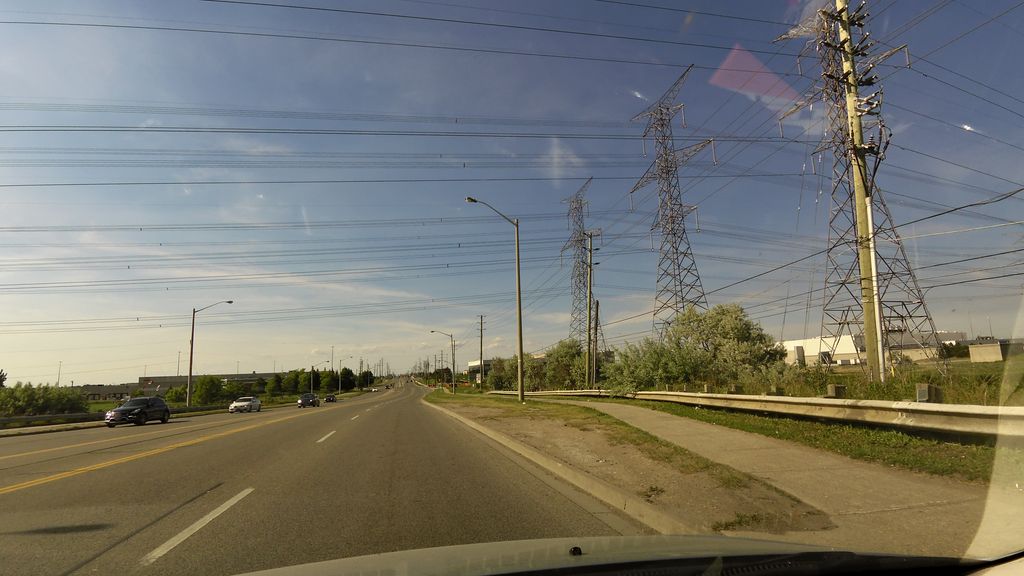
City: toronto